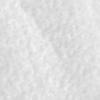
Label: no_change